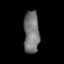
Tissue: lung
Cell type: Fibroblasts
Senescence score: 0.5787
Nuclear area (px): 636
Mean DAPI intensity: 118.873